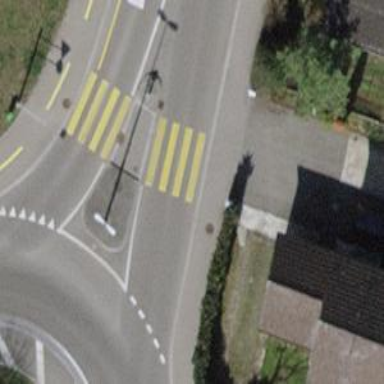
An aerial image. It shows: Pedestrian crossing with zebra markings on footway.